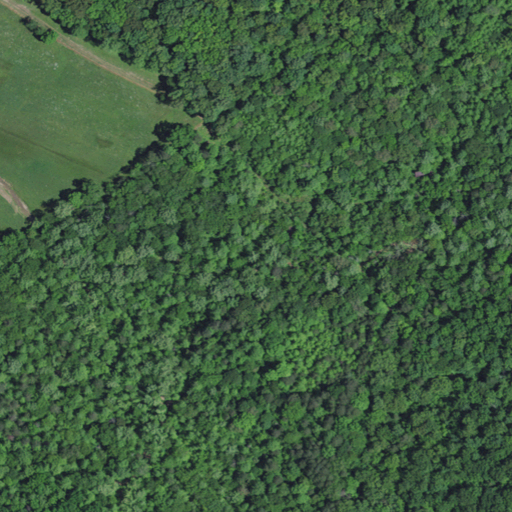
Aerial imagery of valley in Kentucky named Davis Hollow containing deciduous forest, mixed forest, and pasture